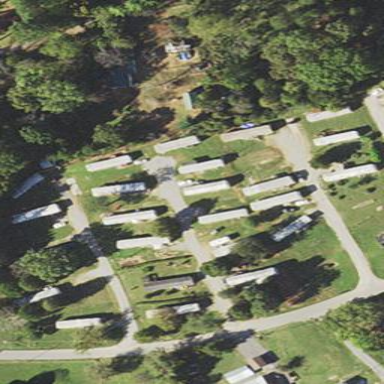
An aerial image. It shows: Residential area known as trailer park.